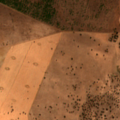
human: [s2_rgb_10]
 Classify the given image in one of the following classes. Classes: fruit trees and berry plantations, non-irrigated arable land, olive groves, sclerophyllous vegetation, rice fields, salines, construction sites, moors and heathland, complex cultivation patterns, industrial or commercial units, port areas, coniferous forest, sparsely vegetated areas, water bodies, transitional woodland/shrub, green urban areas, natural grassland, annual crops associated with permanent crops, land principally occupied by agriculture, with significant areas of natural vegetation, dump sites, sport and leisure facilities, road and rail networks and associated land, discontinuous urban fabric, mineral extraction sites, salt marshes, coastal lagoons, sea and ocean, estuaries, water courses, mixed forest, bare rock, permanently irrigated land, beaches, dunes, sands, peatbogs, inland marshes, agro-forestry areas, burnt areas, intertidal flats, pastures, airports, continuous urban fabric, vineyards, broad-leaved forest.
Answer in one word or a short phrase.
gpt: non-irrigated arable land, agro-forestry areas, transitional woodland/shrub